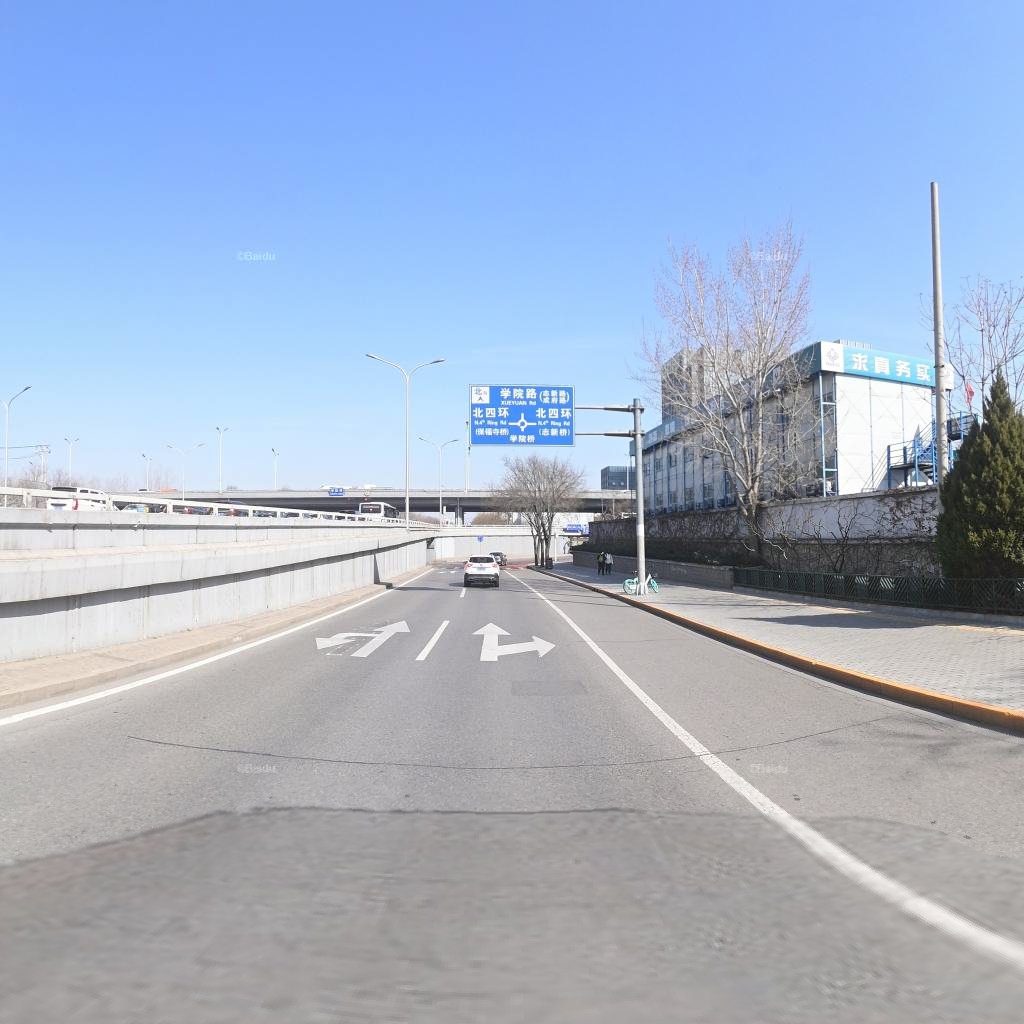
Region: Haidian
Road damage annotations: transverse patch